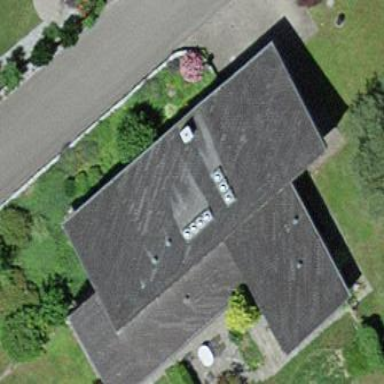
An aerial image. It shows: Building with tile roof.